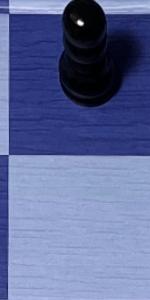
Label: Empty